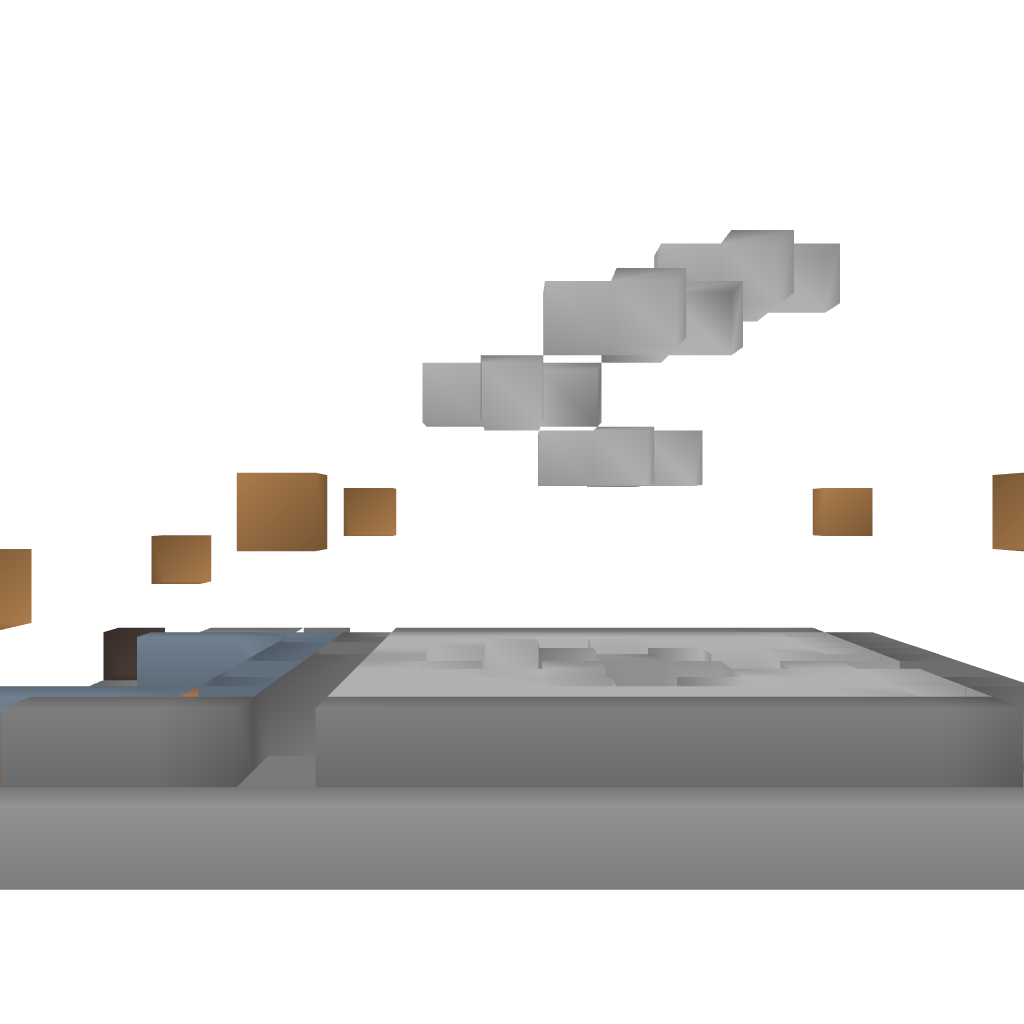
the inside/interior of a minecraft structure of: small fountain